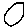
Label: circle